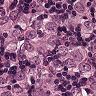
Metastatic tissue present: yes